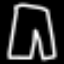
Label: pants